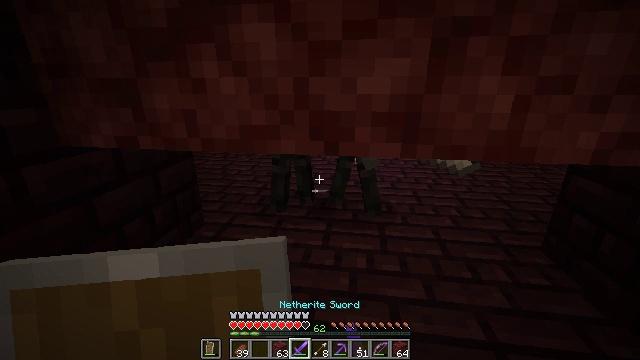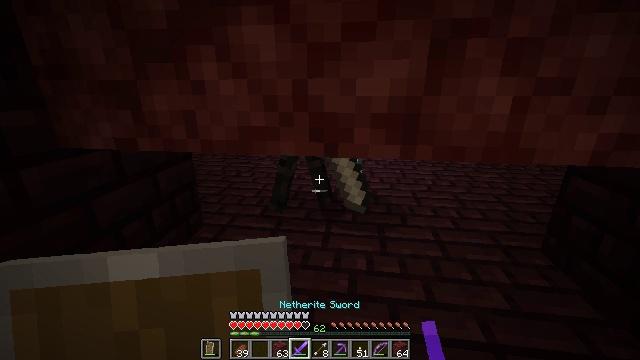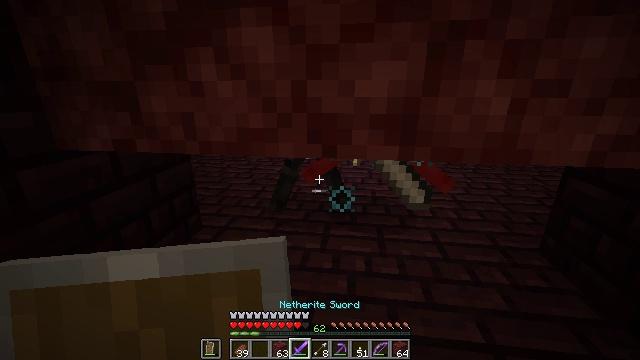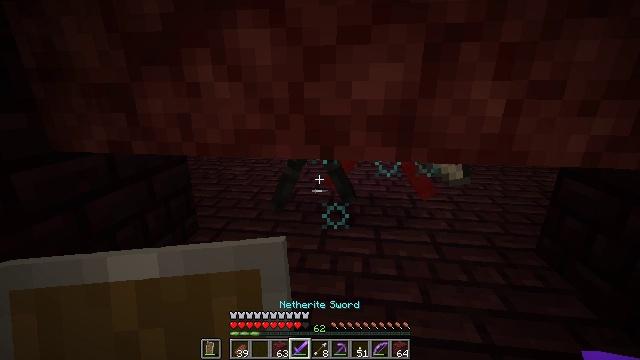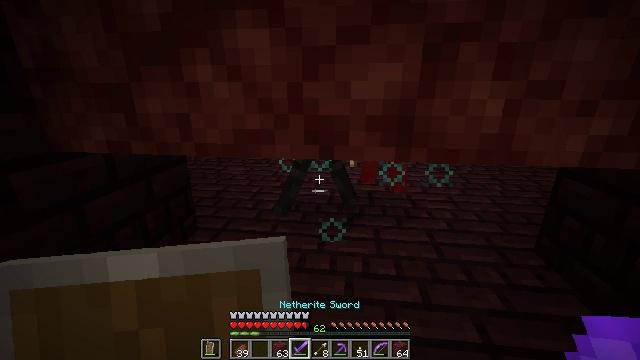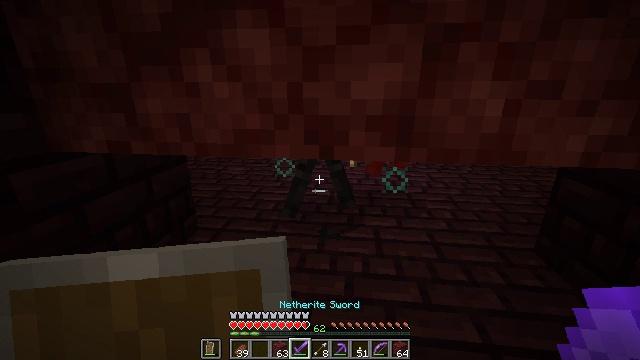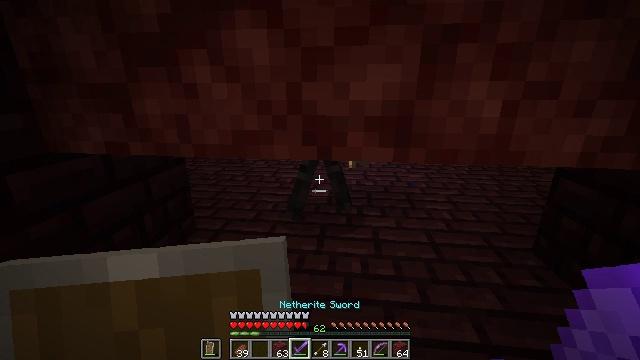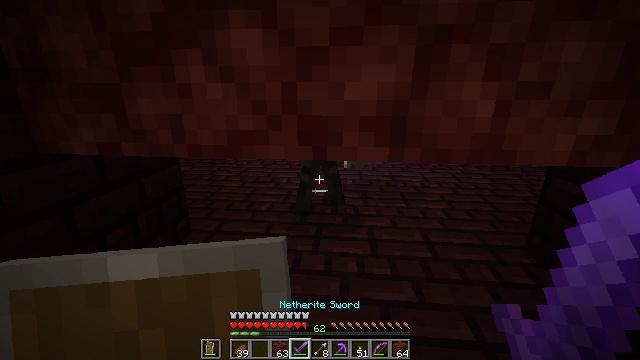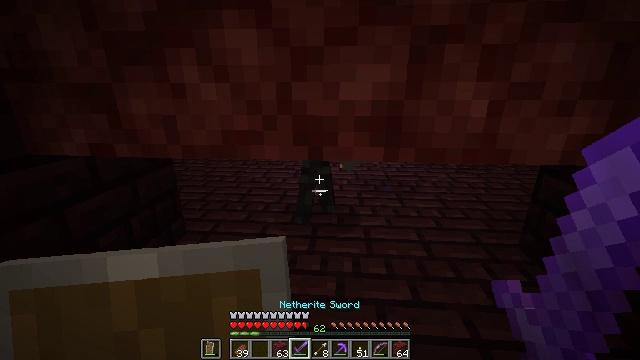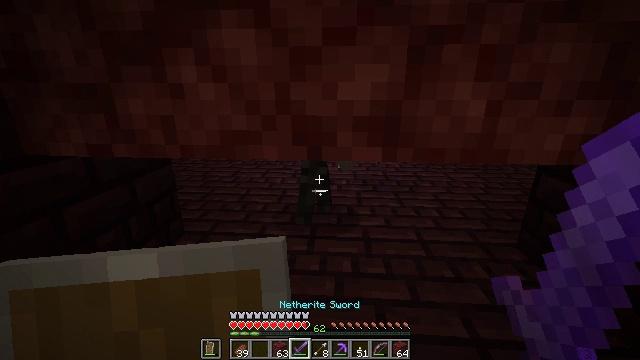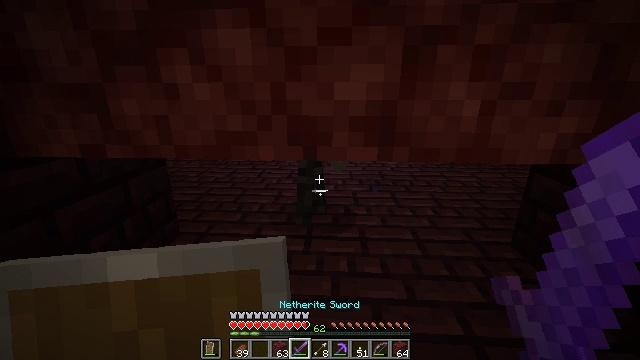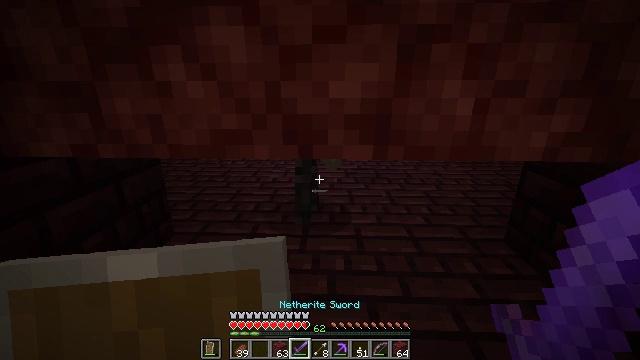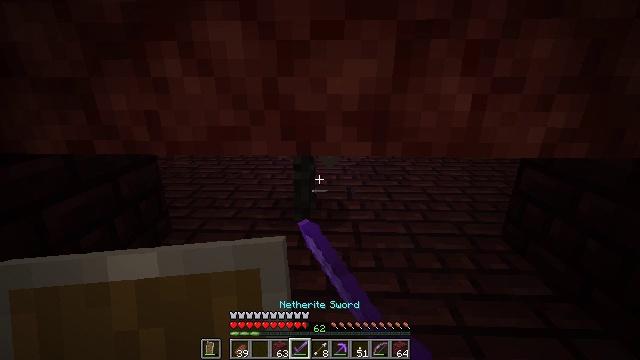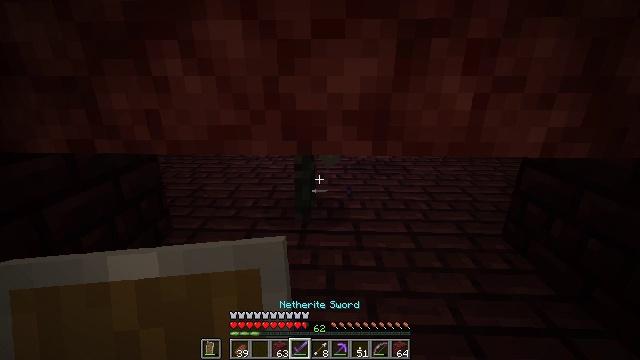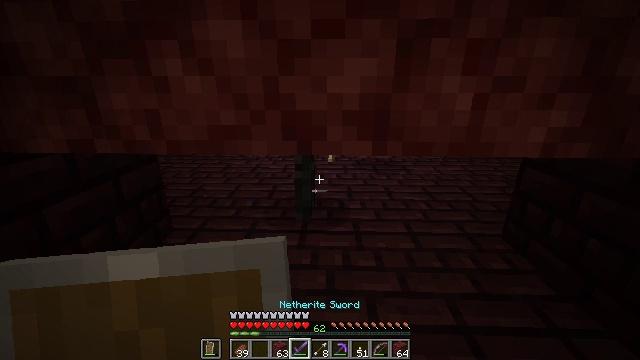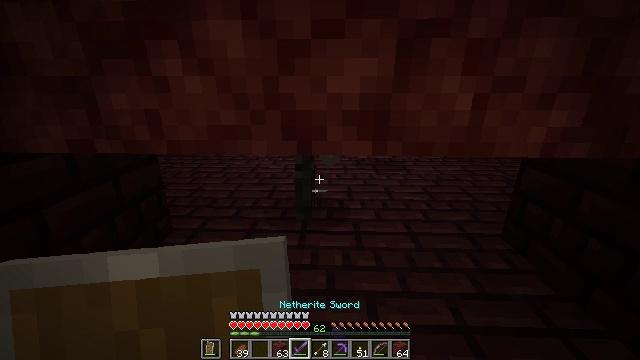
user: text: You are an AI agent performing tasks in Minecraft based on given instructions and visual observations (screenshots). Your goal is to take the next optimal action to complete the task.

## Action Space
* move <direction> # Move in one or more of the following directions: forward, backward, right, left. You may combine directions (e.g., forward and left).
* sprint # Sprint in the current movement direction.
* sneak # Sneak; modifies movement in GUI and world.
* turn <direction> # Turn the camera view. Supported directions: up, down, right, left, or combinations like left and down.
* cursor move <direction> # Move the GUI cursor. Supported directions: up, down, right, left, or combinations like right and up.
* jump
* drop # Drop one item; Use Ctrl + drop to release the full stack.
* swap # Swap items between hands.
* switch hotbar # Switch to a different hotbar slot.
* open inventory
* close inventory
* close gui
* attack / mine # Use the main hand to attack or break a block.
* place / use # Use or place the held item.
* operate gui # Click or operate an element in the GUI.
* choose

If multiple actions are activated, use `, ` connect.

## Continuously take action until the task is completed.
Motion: motion action
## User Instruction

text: Kill a wither skeleton.
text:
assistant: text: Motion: sneak
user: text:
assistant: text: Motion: sneak
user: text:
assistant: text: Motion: sneak
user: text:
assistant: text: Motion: sneak
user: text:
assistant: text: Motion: sneak
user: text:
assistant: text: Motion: sneak
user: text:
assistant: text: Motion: sneak, turn right
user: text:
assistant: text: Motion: sneak, turn right
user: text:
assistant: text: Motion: sneak
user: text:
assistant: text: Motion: sneak
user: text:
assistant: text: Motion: sneak, turn right, attack / mine
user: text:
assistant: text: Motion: sneak, attack / mine
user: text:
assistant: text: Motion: sneak, attack / mine
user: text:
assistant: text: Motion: sneak
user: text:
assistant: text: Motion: sneak
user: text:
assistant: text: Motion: sneak
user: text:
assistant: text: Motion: sneak
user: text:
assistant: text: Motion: sneak, turn left
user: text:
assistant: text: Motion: sneak
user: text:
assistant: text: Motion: sneak
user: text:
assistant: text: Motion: sneak
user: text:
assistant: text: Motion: sneak
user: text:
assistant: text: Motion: sneak
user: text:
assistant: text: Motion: sneak
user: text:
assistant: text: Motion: sneak
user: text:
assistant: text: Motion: sneak
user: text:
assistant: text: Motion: sneak
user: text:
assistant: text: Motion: sneak
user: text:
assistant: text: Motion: sneak
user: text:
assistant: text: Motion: sneak